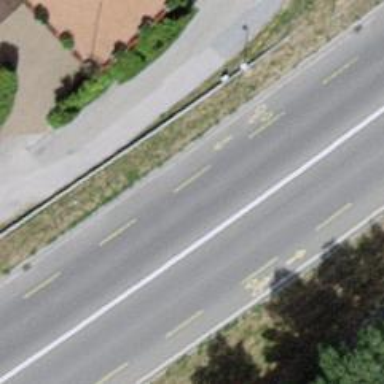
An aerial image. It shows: Primary highway with asphalt surface. It has designated lane for cyclists in both directions.